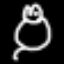
Label: frog